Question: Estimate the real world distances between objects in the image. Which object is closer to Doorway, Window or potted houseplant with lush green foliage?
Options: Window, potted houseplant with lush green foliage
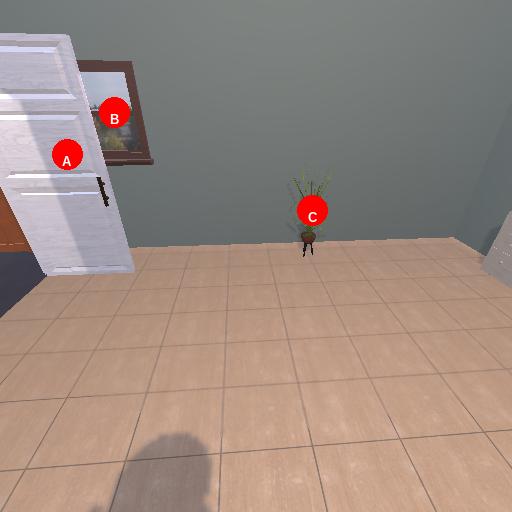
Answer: Window